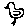
Label: bird